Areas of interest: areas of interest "Sport and cultural"
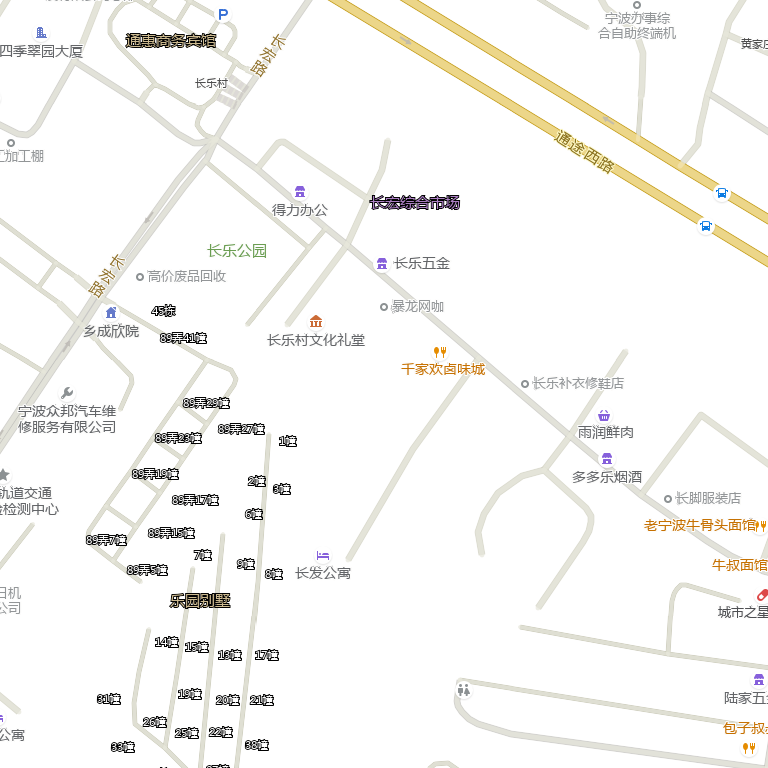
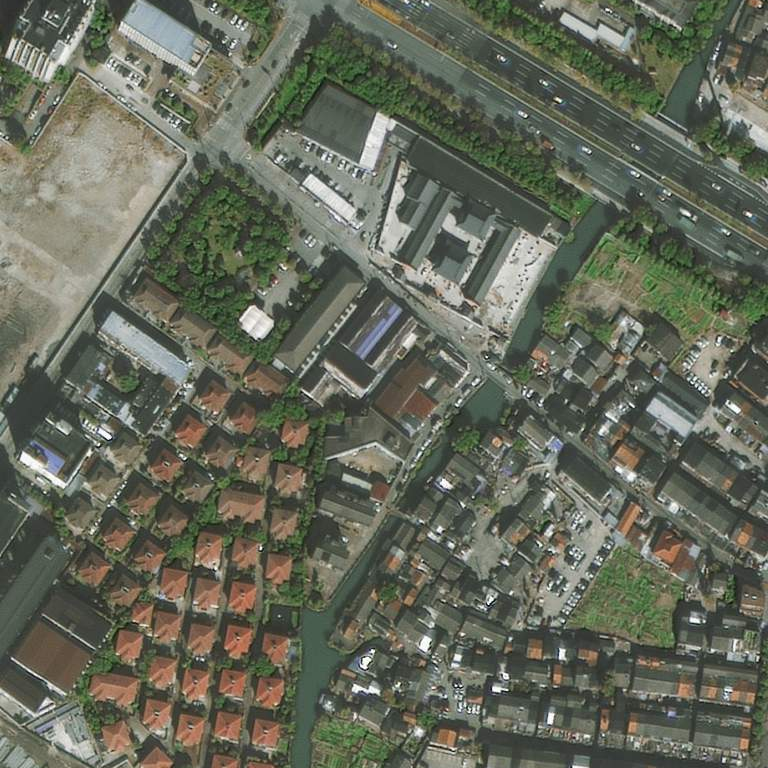